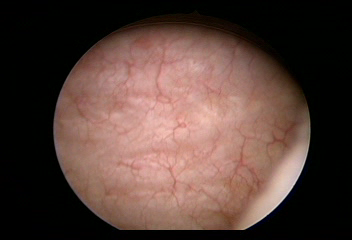
Modality: WLC
Class: Normal mucosa
Bladder cancer association: No